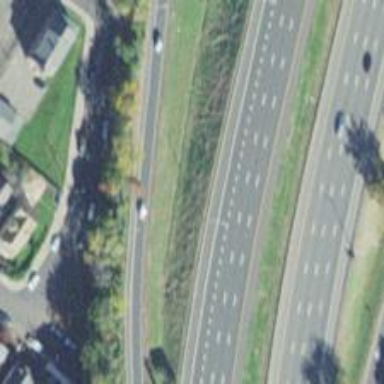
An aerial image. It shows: Motorway link.